Question: I am making a mobile application on ArcGIS AppStudio.
I want to navigate to another page. For example, I am on my login page, so after I hit the login button i want to redirect to home page.
How can I do it? I am a beginner at this so do not have much idea how to solve it.
I have tried this:
'''
Button {
text: "MyButton"
onClicked: loader.source = "MyFile.qml" //loader = id of Loader
}
'''
After this when I hit the login button the page which I want to redirect to loads there along with the login page.

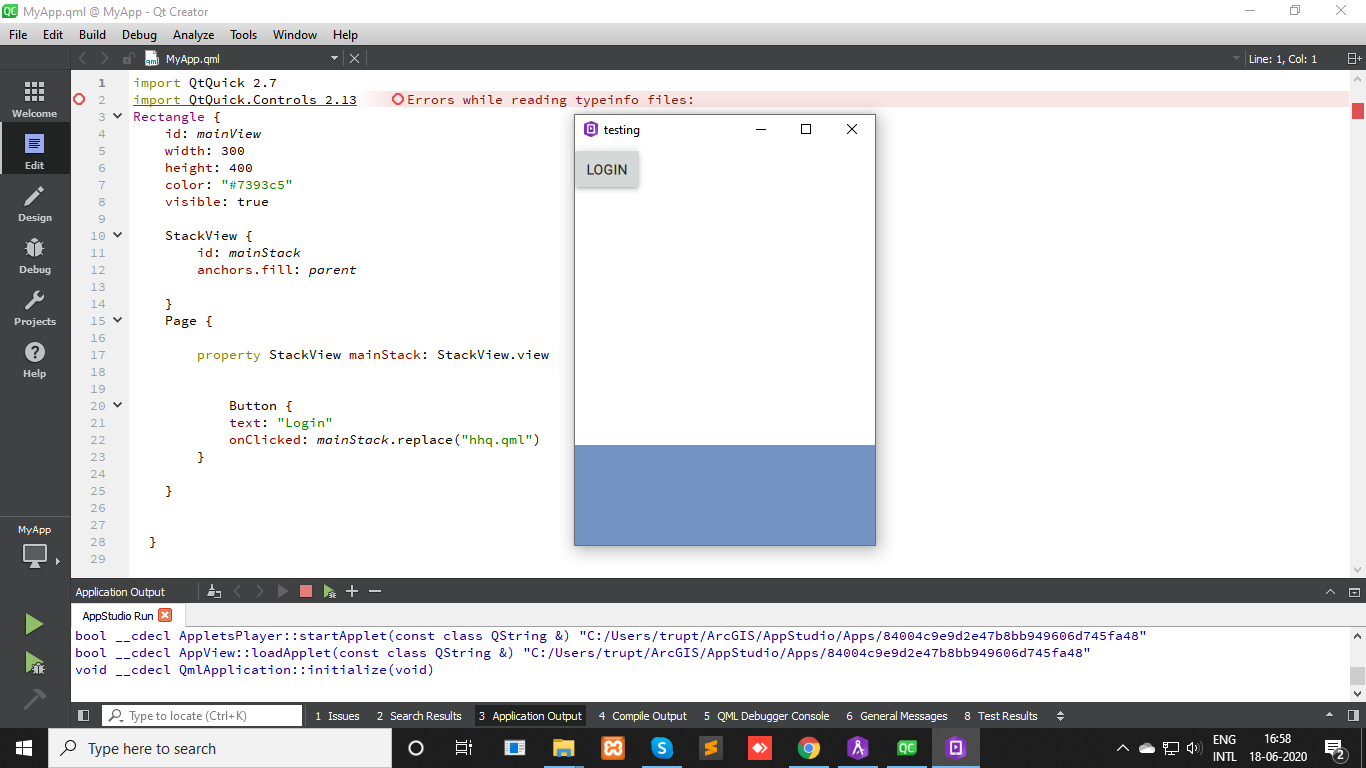
Answer: You need to use <URL>
In 'main.qml'
'''
StackView {
id: mainStack
anchors.fill: parent
Component.onCompleted: {
// if not logged in
mainStack.push('Login.qml');
// else push another
}
}
'''
In 'Login.qml'
'''
Page {
property StackView mainStack: StackView.view
footer: Button {
text: "Login"
onClicked: mainStack.replace("Home.qml")
}
}
'''
Property just for easier access to mainStack